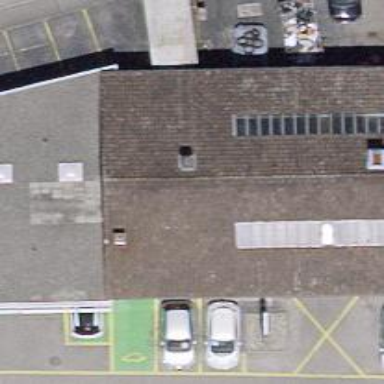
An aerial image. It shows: Car repair shop.